Field crop: tomato
Growth stage: 1
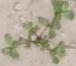
Species: portulaca